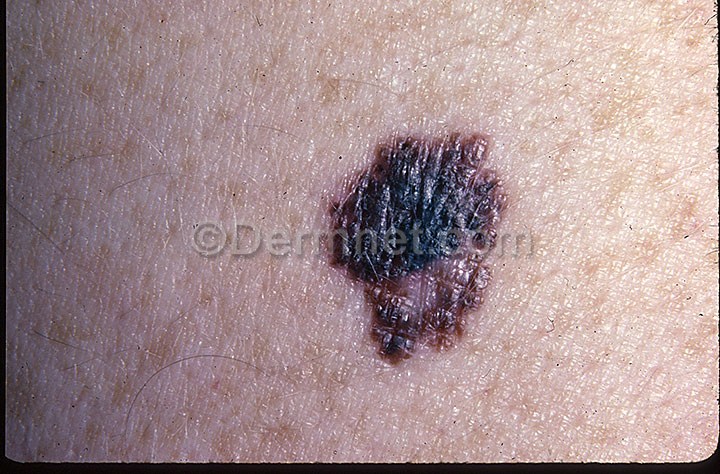
Disease: Melanoma Skin Cancer Nevi and Moles